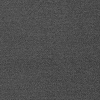
Atmospheric dust classification: dusty